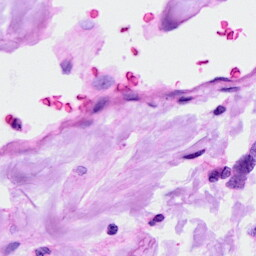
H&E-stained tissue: Ovarian